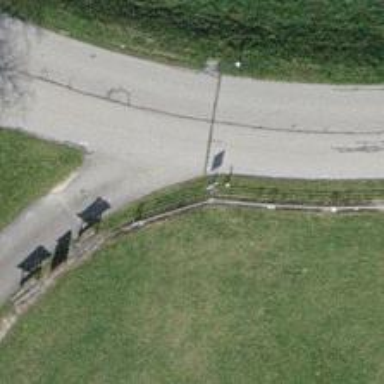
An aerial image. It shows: Tertiary road.